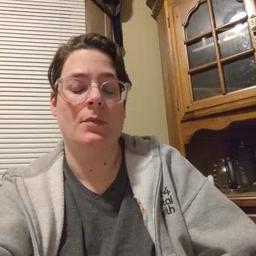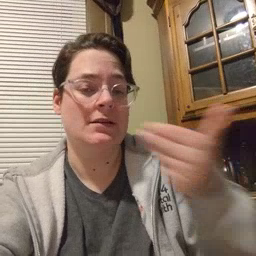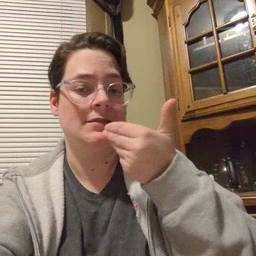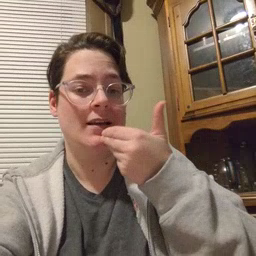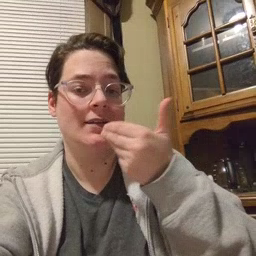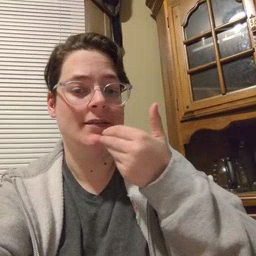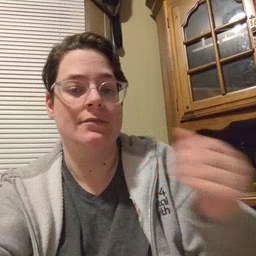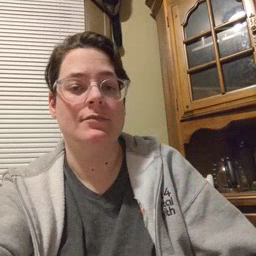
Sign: pizza